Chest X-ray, PA view. Patient: 52 years old, sex M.
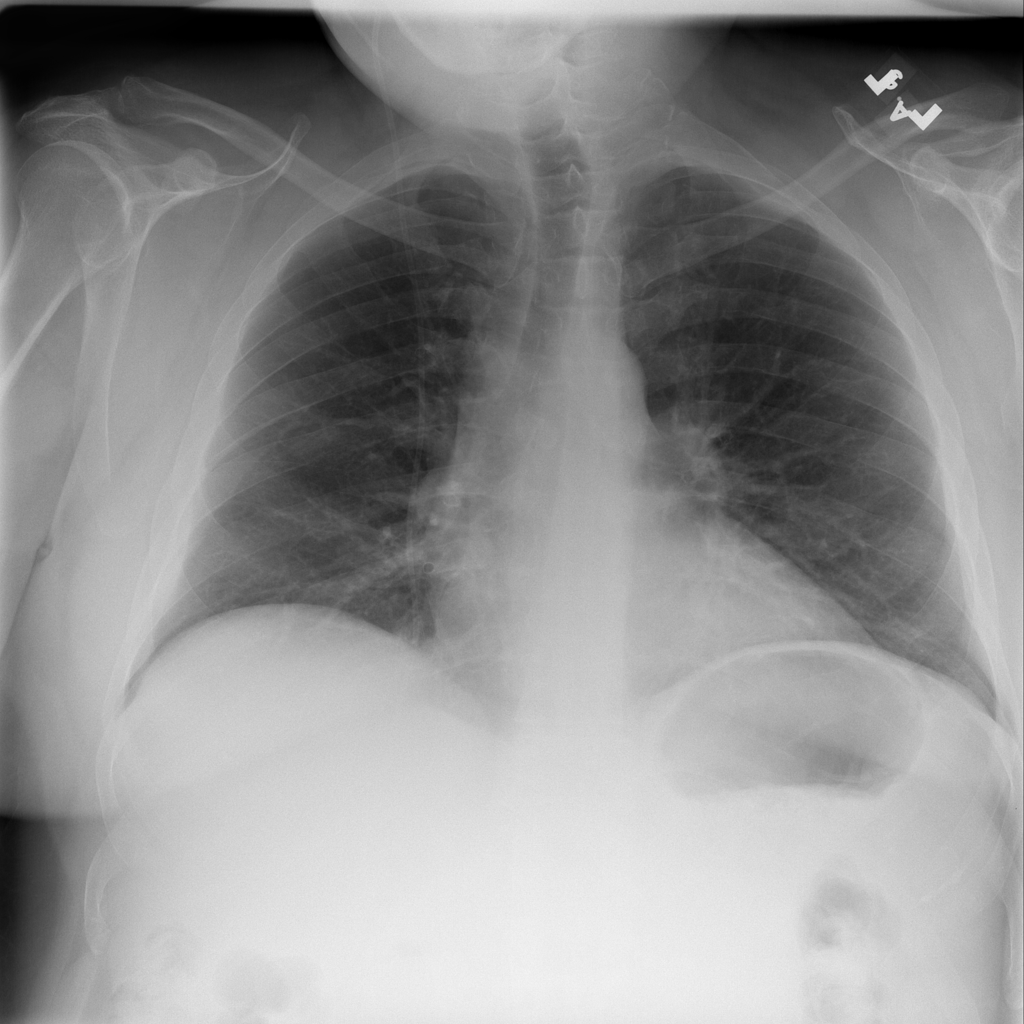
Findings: No Finding